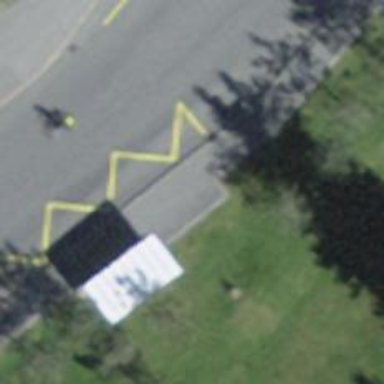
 serving as platform for public transportation."